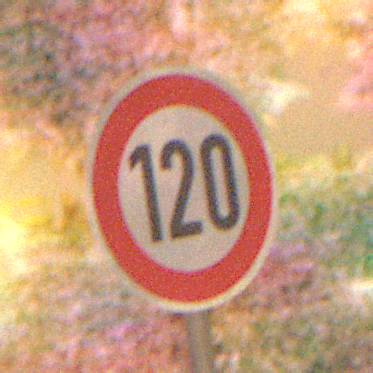
Verkehrszeichen: Geschwindigkeit120
Umgebung: Outdoor, Nature
Tageszeit: Night
Wetter: Clear
Licht: Natural
Jahreszeit: NotSpecified
Kontrast: LowContrast